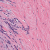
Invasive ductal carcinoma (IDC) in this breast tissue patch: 1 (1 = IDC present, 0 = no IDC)